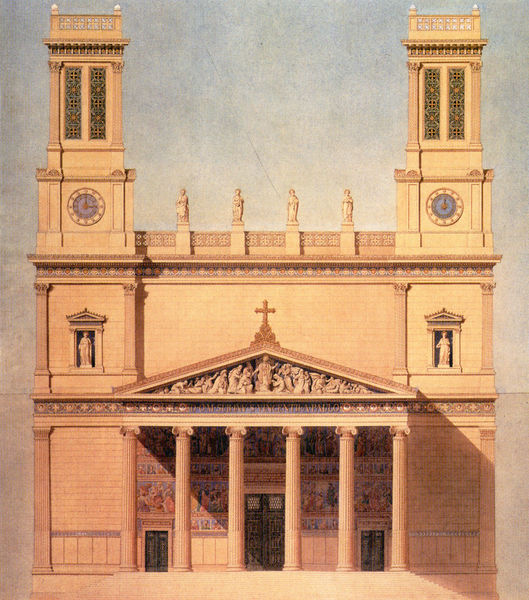
Titel: Saint-Vincent-de-Paul (Fassadenentwurf)
Künstler: Jacob Ignaz Hittorff
Standort: Paris
Institution: Saint-Vincent-de-Paul
Schlagwörter: blau, dunkel, gemälde, gott, himmel, schatten, weiß, gelb, grün, menschen, ocker, sand, braun, fenster, grau, hell, licht, pfeiler, schwarz, skizze, säule, säulen, tür, zeichnung, dach, gebäude, rot, zaun, beige, malerei, muster, wand, architektur, mensch, sockel, stein, steine, öl, brüstung, gitter, kirche, sonne, gold, front, frontal, renaissance, rosa, turm, skulptur, statue, relief, farbig, schrift, bilder, ecke, modell, fassade, italien, türen, zwei, fischer, farben, giebel, mauer, farbe, tag, backstein, pilaster, figuren, treppe, inschrift, ornamente, wandmalerei, uhr, geländer, stufe, stufen, tor, zinnen, bemalt, wände, eingang, fugen, nische, treppenstufen, kolonnade, kirch, kreuz, türme, münchen, palast, balustrade, dom, mauerwerk, schnitt, koloriert, allegorie, entwurf, darstellung, architrav, kapitelle, kathedrale, rom, kapitell, fries, dreiecksgiebel, portal, sims, gesims, skulpturen, statuen, sandstein, glasfenster, christus, jesus, mauern, giebelfeld, ionisch, portikus, fresken, gärtner, doppelturm, freitreppe, geschosse, plan, tempel, heilige, fresko, basis, statuetten, maria, allegorien, ludwig, wandnische, turmuhr, basilika, klenze, zinne, bauwerk, abakus, echinus, aufriss, korintisch, tympanon, nischen, kreut, kriche, abgrenzung, romanisch, basen, lisene, eckpilaster, fenstergiebel, neoklassizismus, westwerk, ionische kapitelle, ionische, jonisch, baluster, uhren, balustraden, tüt, einang, skulpturn, architekturmodell, wandnischen, wänd, zifferblätter, figurenrelief, firur, nischengiebel, trochäus, uhrblätter, l, korbinian, wntwurf, lisene#, freksen#, uhren turm, hkirche, thore, türmr